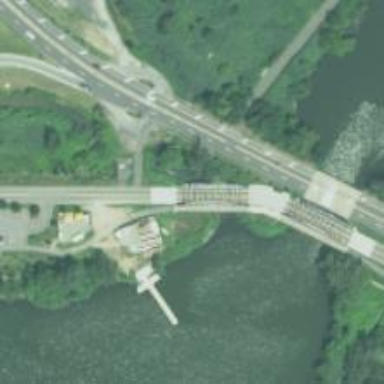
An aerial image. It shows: Tertiary road passing over bridge with arch structure.